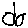
Label: circle